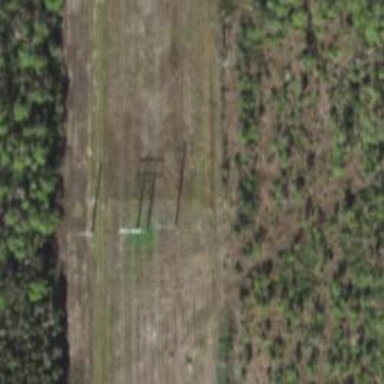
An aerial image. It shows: H-frame power tower design.